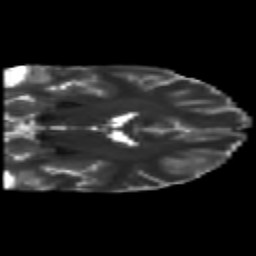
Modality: T2w
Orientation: coronal
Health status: healthy
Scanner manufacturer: philips
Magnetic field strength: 3 T
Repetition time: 6.964 s
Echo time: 0.092 s